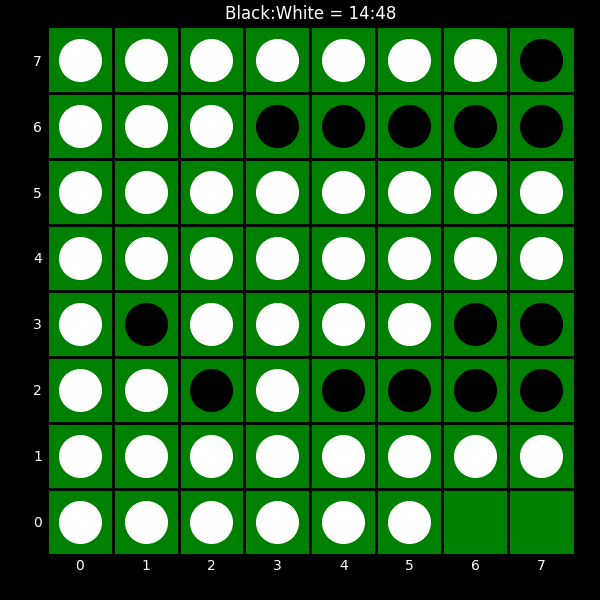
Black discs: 14
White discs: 48